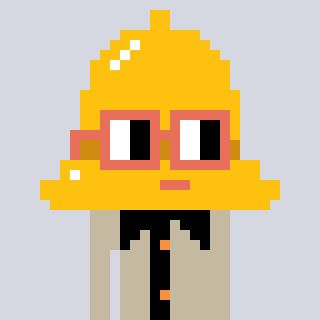
a pixel art character with square orange glasses, a bell-shaped head and a bege-colored body on a cool background